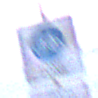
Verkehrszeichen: BeginnFahrradzone
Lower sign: BesondereFahrzeugeUndTransportgueter4
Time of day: SunriseSunset
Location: Outdoor (Urban)
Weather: Clear
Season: NotSpecified
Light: Natural